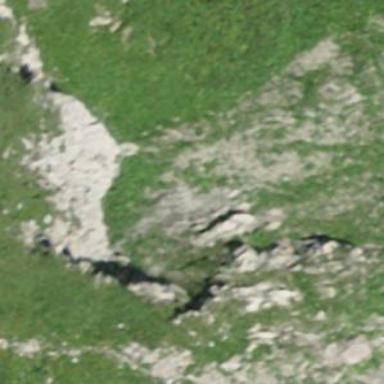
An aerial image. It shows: Landscape of bare rock.